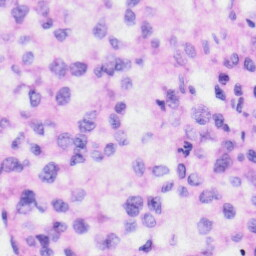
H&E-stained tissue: Liver